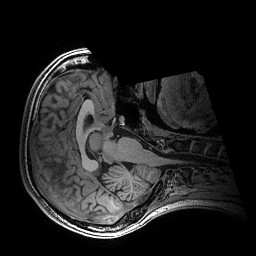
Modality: T1w
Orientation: axial
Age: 20
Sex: female
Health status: healthy